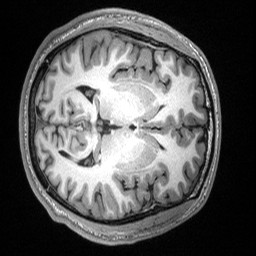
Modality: T1w
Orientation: axial
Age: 24
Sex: male